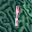
Label: 1